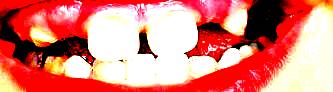
Condition: hypodontia